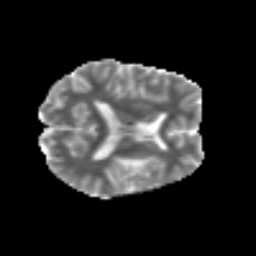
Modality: MD
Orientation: axial
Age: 39
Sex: male
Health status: ill
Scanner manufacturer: siemens
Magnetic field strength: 3 T
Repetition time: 8.7 s
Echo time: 0.11 s